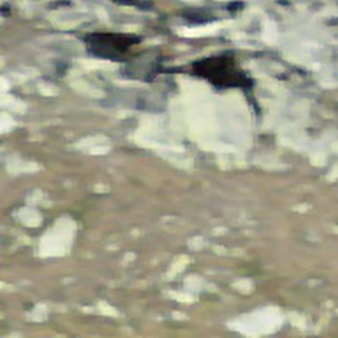
Label: other